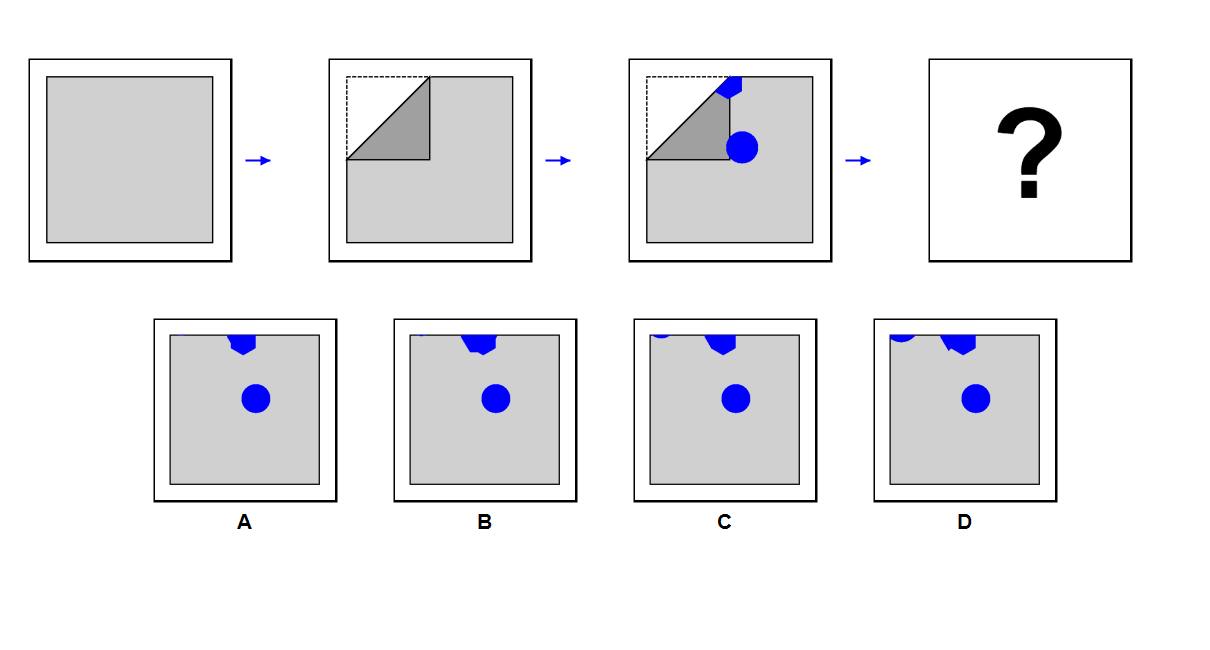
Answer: C